Field crop: maize
Growth stage: 2
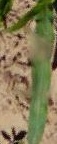
Species: maize